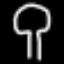
Label: mushroom